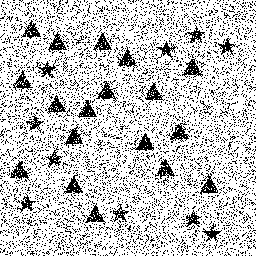
Squares: 0
Triangles: 18
Stars: 10
Total shapes: 28